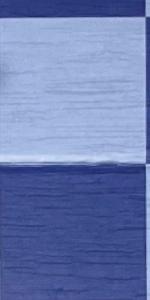
Label: Empty